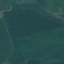
Land use / land cover: Pasture